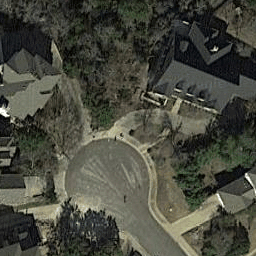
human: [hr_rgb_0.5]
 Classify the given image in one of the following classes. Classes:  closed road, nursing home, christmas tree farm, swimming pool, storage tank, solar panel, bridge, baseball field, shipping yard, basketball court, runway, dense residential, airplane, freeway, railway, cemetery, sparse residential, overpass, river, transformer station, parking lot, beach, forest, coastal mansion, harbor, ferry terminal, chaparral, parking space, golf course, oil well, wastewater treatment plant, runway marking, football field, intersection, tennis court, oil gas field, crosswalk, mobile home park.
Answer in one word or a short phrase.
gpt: closed road